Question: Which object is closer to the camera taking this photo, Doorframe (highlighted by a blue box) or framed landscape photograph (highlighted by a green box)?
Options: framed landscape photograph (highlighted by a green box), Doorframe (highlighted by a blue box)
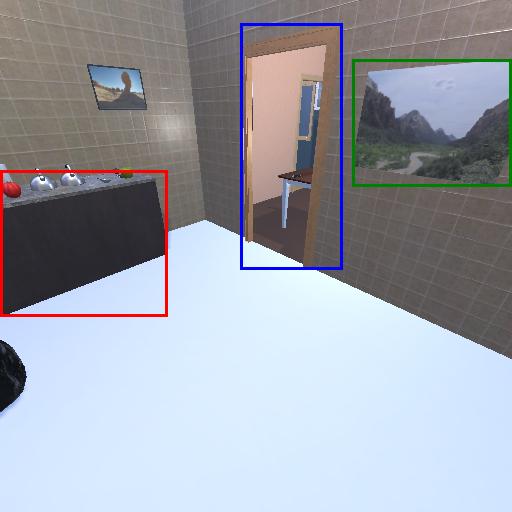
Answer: framed landscape photograph (highlighted by a green box)